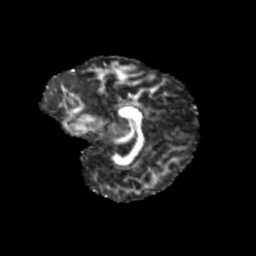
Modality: FA
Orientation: sagittal
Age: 10
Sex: female
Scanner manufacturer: siemens
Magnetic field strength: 3 T
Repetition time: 3.8 s
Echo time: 0.07 s